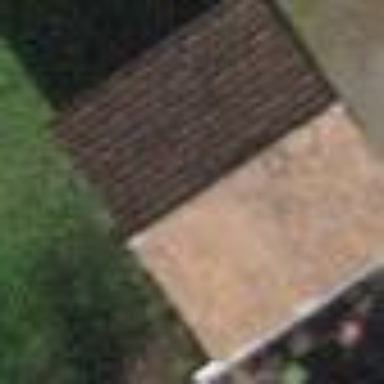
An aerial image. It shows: Shed.